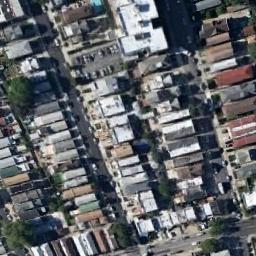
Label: dense_residential